Field crop: tomato
Growth stage: 1
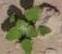
Species: solanum